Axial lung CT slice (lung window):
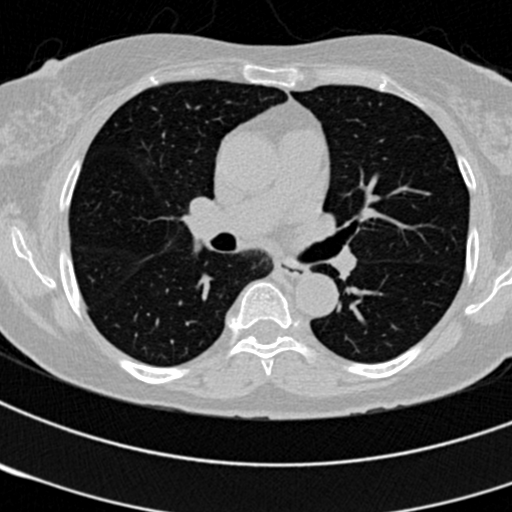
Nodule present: no